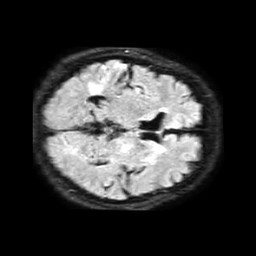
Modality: FLAIR
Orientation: axial
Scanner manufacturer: philips
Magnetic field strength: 1.5 T
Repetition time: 6 s
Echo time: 0.1019 s